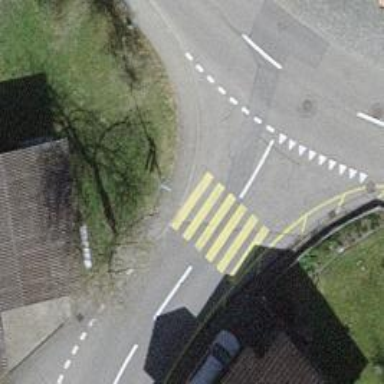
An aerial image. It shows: Marked crossing on the road.